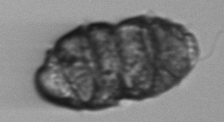
Label: Margalefidinium